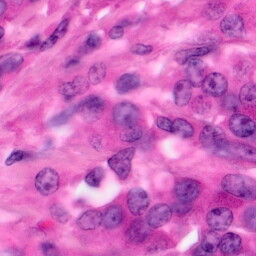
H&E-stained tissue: Pancreatic